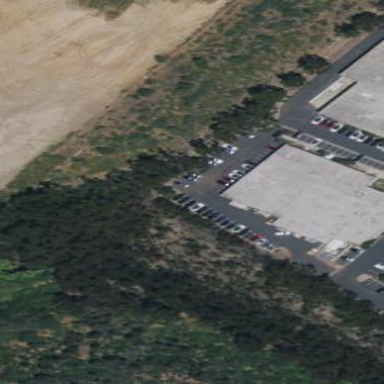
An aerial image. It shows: Industrial building.